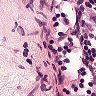
Metastatic tissue present: no